Question: I'm little perplexed by the behavior of this select LINQ statement. Just below the 'LOOK HERE' comments you can see a select LINQ statement. That select statement is on the 'employees' collection. So, it should accept only 'x' as the input param. Out of curiosity I passed 'i' to the delegate and it works. When it iterates through the select, it assigns 0 first and then it increments by 1. The result can be seen at the end of this post.
Where does the variable 'i' get its value from? First of all, why does it allow me to use a variable 'i' which is nowhere in the scope. It is not in the global scope neither in the local Main method. Any help is appreciated to understand this mystery.
'''
namespace ConsoleApplication
{
using System;
using System.Collections.Generic;
using System.Linq;
public class Employee
{
public int EmployeedId { get; set; }
public string FirstName { get; set; }
public string LastName { get; set; }
}
class Program
{
static void Main(string[] args)
{
var employees = new List<Employee>()
{
new Employee() { FirstName = "John", LastName = "Doe" },
new Employee() { FirstName = "Jacob", LastName = "Doe" }
};
// LOOK HERE...
var newEmployees = employees.Select((x, i) => new { id = i, name = x.FirstName + " " + x.LastName });
newEmployees.ToList().ForEach(x => { Console.Write(x.id); Console.Write(" "); Console.WriteLine(x.name); });
Console.ReadKey();
}
}
}
'''
The result is

'''
0 John Doe
1 Jacob Doe
'''
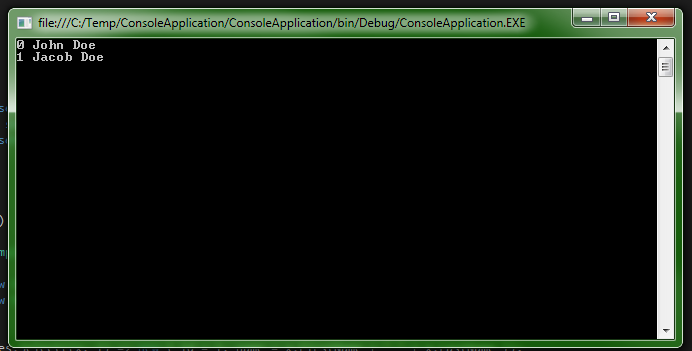
Answer: <URL> have it. You can use it like a loop variable in a 'for'-loop which is sometimes handy.
One example which uses the index to create an anonymous type to group a long list into groups of 4:
'''
var list = Enumerable.Range(1, 1000).ToList();
List<List<int>> groupsOf4 = list
.Select((num, index) => new { num, index })
.GroupBy(x => x.index / 4).Select(g => g.Select(x => x.num).ToList())
.ToList(); // 250 groups of 4
'''
or one with 'Where' which only selects even indices:
'''
var evenIndices = list.Where((num, index) => index % 2 == 0);
'''
It might also be important to mention that you can use these overloads that project the index only in method-syntax. LINQ query-syntax does not support it.